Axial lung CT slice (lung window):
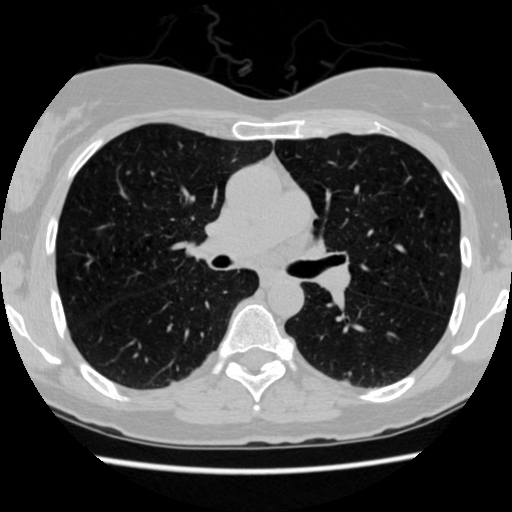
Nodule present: no